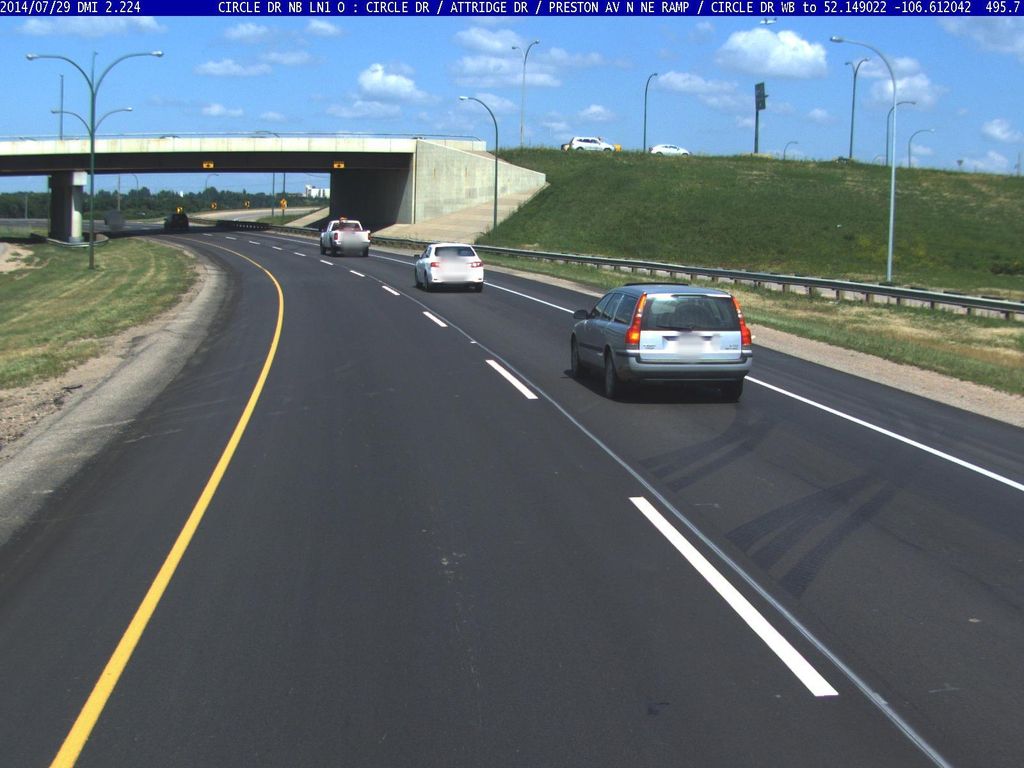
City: saskatoon